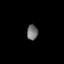
Tissue: prostate
Cell type: Endothelial cells
Senescence score: 0.7199
Nuclear area (px): 161
Mean DAPI intensity: 114.671